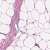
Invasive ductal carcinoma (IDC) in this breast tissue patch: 0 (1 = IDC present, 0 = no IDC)